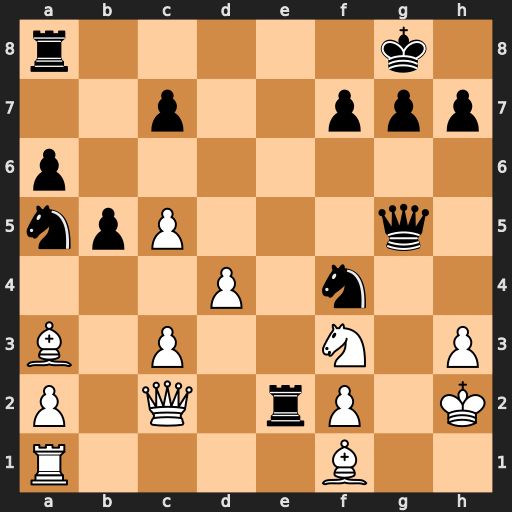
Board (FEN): r5k1/2p2ppp/p7/npP3q1/3P1n2/B1P2N1P/P1Q1rP1K/R4B2
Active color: w
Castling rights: -
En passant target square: -
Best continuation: Qxe2 Nxe2 Nxg5